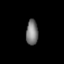
Tissue: lung
Cell type: Epithelial cells
Senescence score: 0.1824
Nuclear area (px): 293
Mean DAPI intensity: 123.205